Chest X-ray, PA view. Patient: 72 years old, sex F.
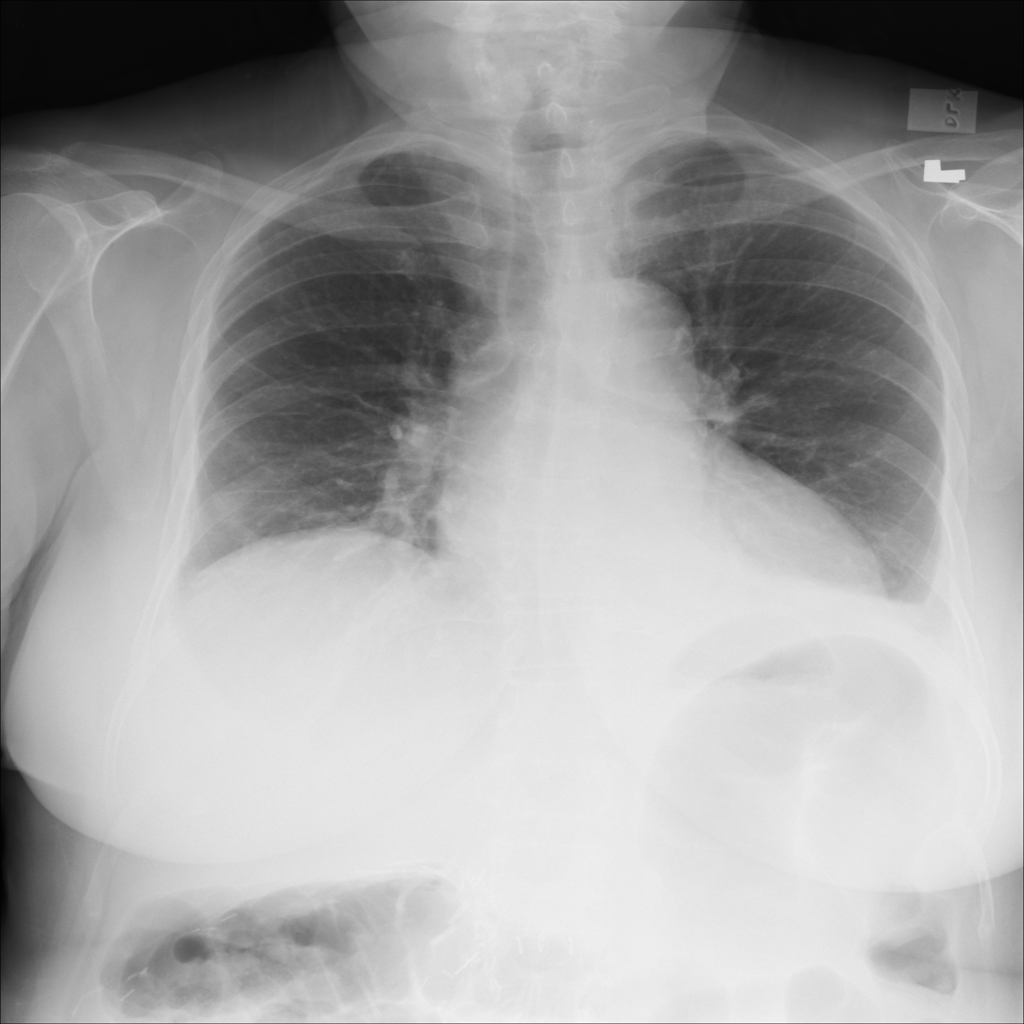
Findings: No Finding